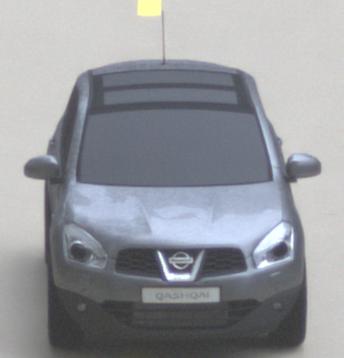
Make: Nissan
Model: Qashqai 1.6
Detailed model: Qashqai (J10)
Model produced from: 2010/03
Model produced until: 2010/08
Doors: 5
Color: gray
Road condition: dry road
Daytime: morning or afternoon
Contrast: low contrast